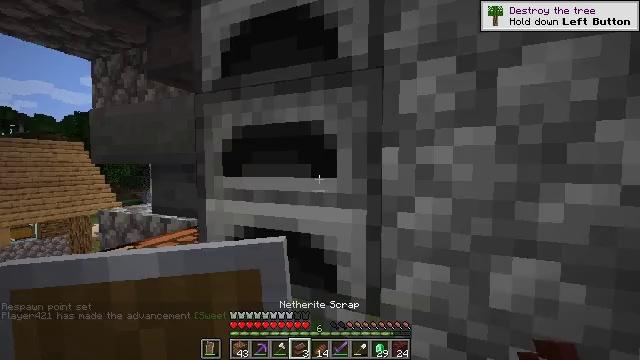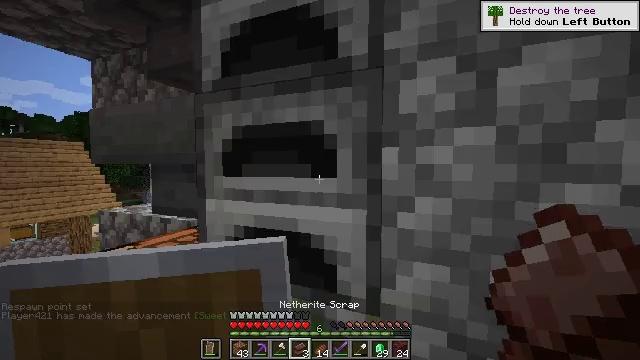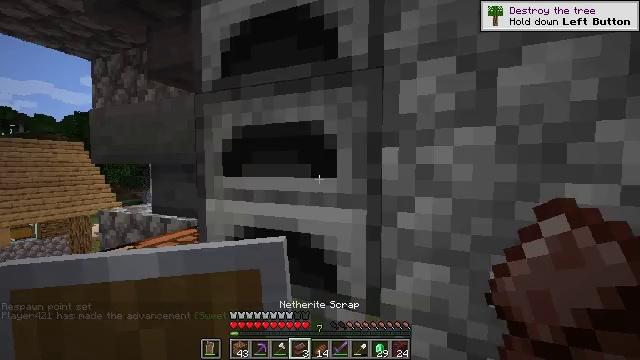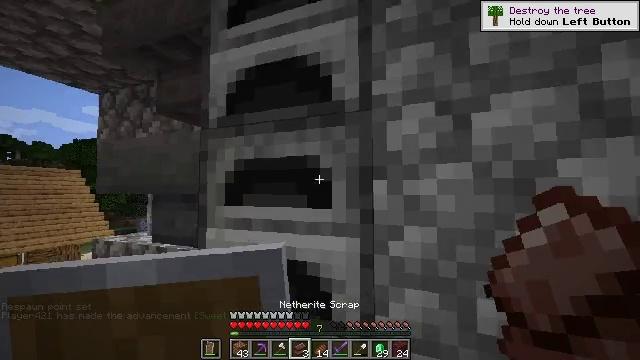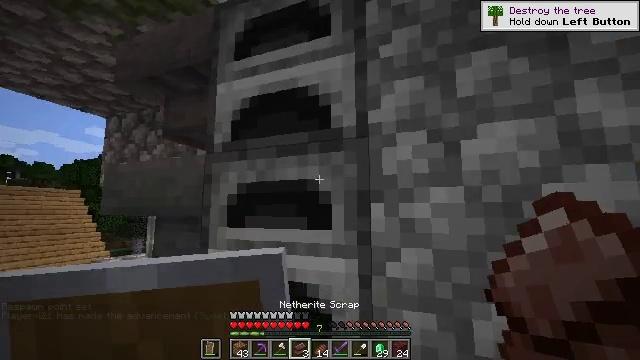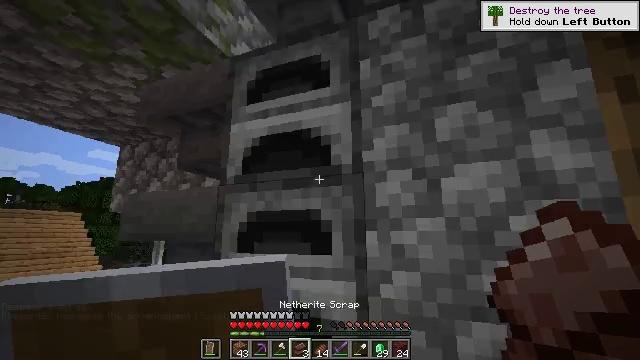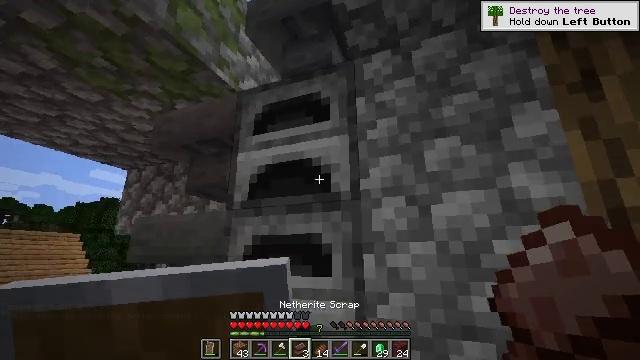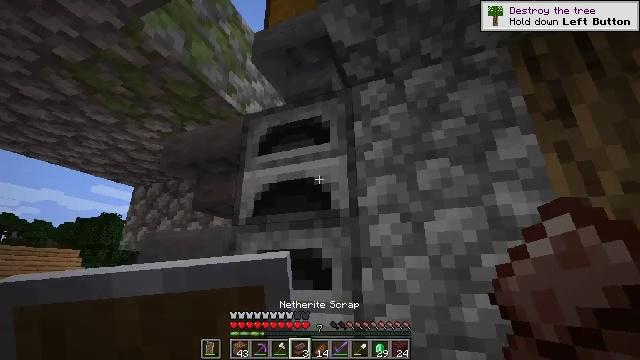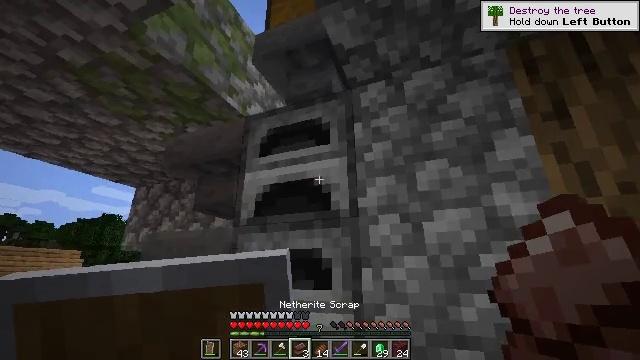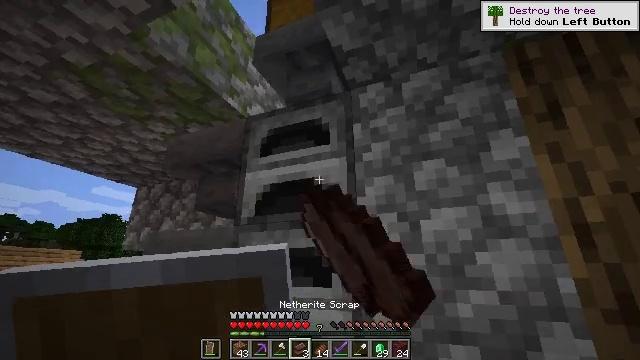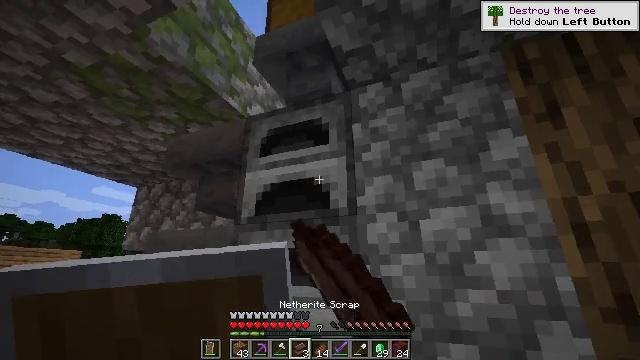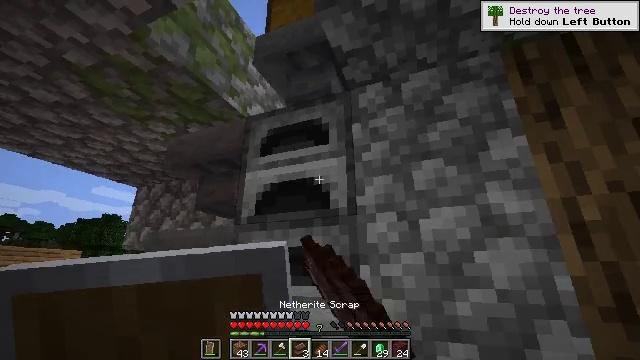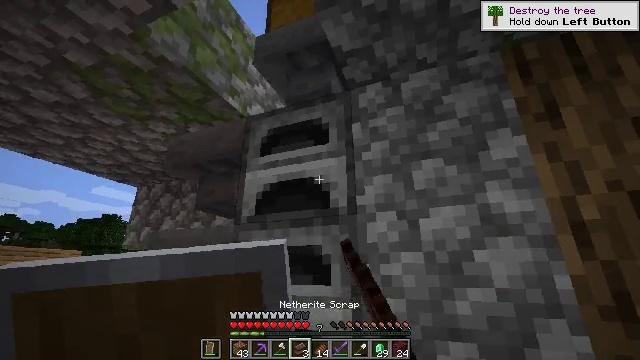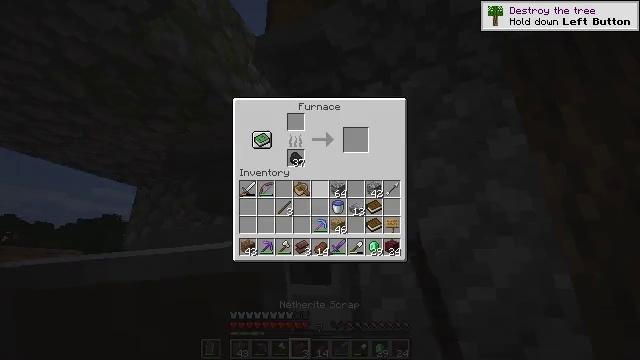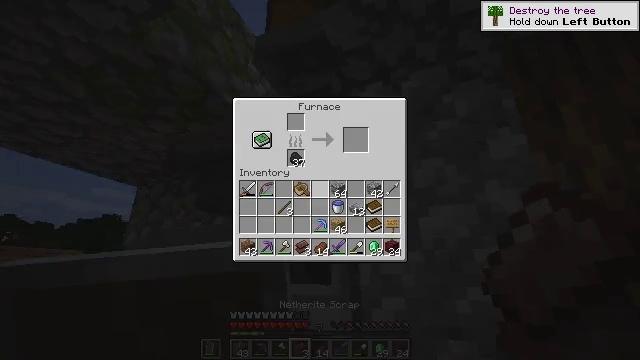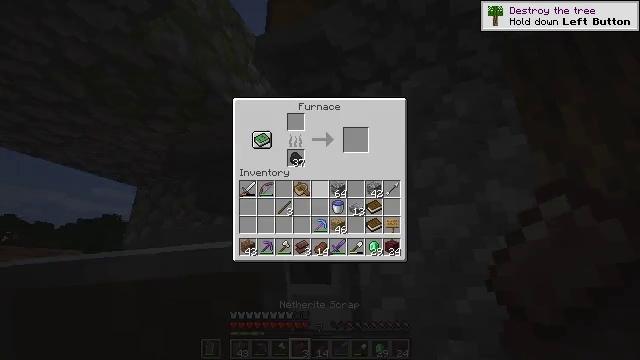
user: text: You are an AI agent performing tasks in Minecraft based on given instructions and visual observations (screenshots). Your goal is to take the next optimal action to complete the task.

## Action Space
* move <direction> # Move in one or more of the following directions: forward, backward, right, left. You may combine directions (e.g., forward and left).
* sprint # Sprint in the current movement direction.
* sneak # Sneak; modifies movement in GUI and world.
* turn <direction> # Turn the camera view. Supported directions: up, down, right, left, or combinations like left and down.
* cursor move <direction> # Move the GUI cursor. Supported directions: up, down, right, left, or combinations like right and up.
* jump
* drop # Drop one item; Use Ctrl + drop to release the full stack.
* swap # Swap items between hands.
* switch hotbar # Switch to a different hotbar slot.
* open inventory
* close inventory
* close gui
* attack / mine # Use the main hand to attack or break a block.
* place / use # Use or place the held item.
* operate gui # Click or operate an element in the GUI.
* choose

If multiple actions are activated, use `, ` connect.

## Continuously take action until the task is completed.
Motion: motion action
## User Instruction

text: Smelt ancient debris for netherite scrap and craft a netherite ingot.
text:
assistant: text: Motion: open inventory
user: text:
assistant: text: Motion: open inventory
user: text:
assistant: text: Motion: move back, turn up
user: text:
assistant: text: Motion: move back, turn up
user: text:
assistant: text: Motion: move back, turn up
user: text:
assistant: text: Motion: turn up
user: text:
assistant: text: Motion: turn up
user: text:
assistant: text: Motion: use / place
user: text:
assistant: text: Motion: use / place
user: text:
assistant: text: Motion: no_op
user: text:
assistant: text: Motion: no_op
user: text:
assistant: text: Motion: no_op
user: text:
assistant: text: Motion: no_op
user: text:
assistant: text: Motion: no_op
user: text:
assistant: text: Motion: no_op
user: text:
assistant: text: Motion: no_op
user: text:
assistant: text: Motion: no_op
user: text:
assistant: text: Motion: no_op
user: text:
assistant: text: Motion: no_op
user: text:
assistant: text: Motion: close inventory
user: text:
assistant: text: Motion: close inventory
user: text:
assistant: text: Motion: move left
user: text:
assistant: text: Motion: move left, turn left and down
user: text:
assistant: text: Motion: move forward and move left, turn left and down
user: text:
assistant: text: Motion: move forward and move left, turn left and down
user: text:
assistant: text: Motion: move forward, turn left and down
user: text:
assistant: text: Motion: move forward, turn left and down
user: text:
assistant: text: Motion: move forward, turn left and down
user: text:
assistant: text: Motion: move forward, turn left and down
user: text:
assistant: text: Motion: no_op